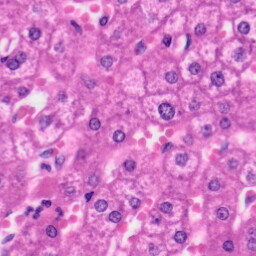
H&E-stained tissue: Liver